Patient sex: F
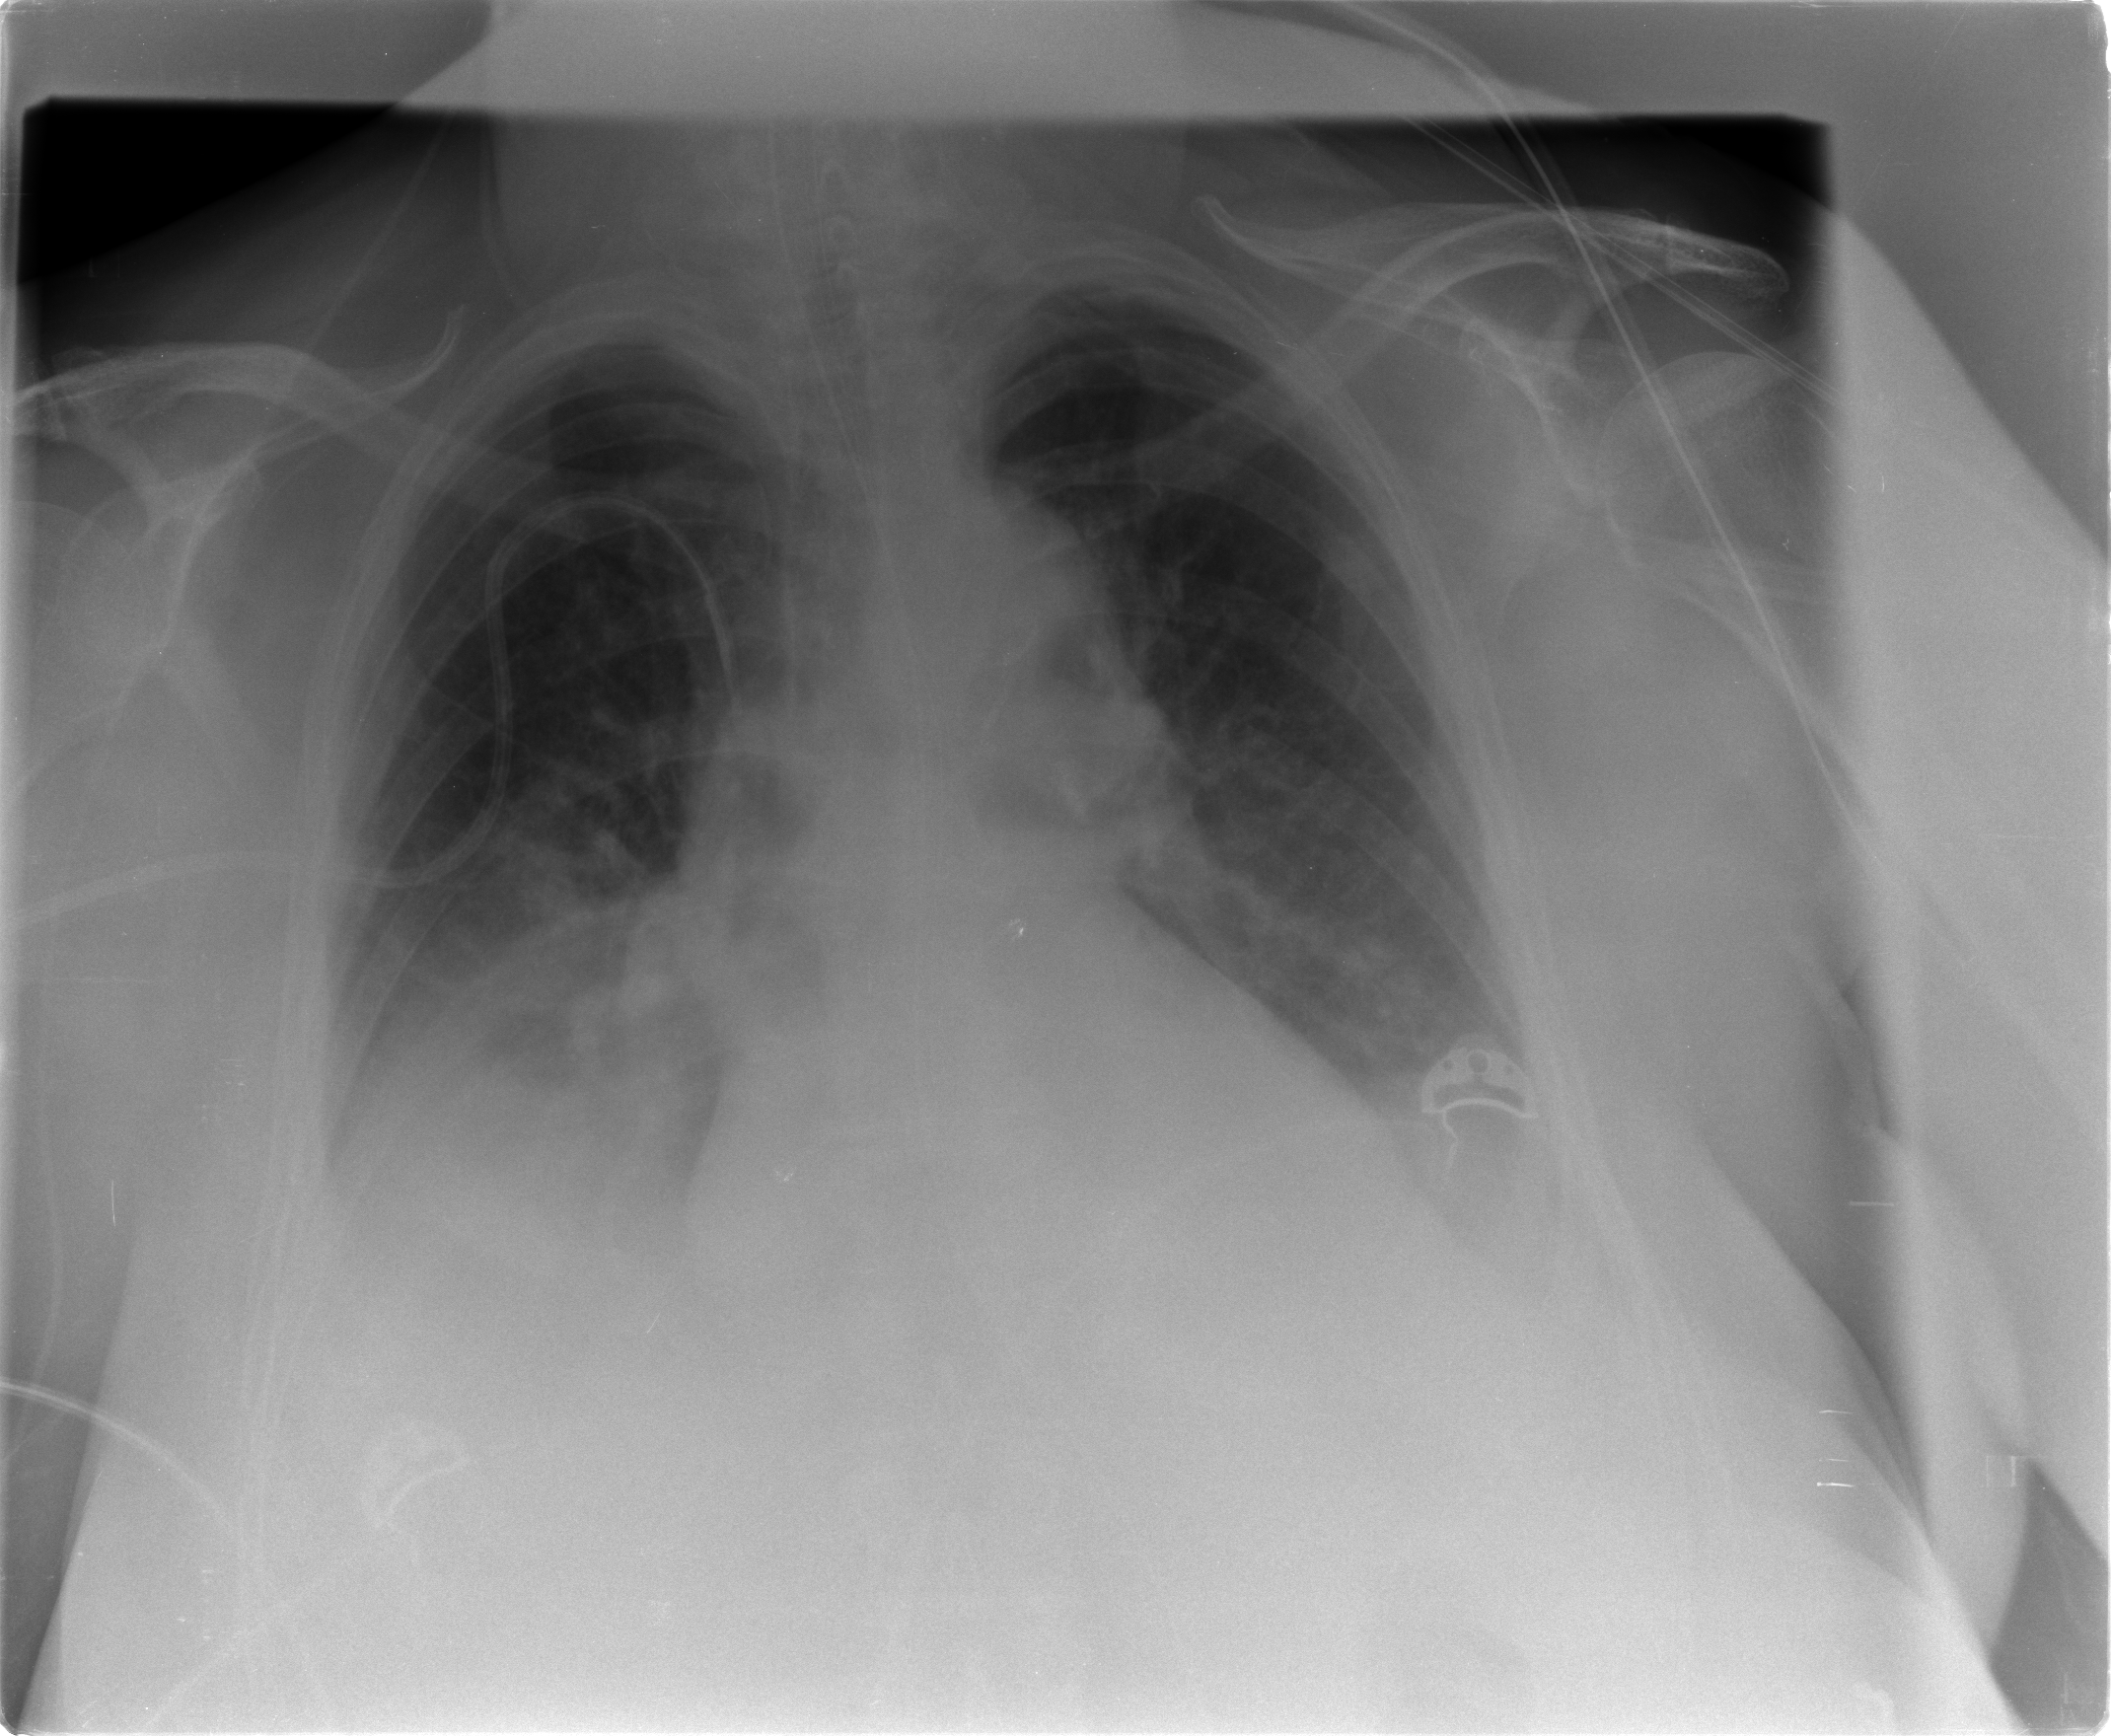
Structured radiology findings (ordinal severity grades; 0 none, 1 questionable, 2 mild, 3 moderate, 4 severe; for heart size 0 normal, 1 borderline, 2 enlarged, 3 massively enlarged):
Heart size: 0
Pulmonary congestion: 1
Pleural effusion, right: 2
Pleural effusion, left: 2
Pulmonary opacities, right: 0
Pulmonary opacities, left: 0
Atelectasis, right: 3
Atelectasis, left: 2